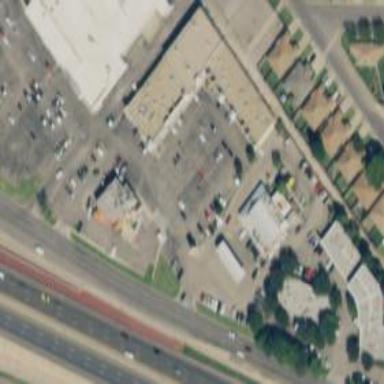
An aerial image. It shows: Retail area.